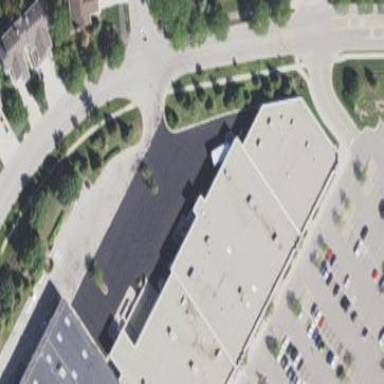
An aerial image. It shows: Retail building.